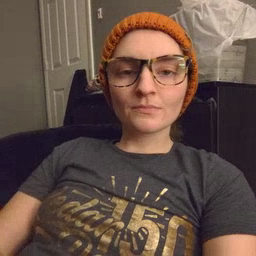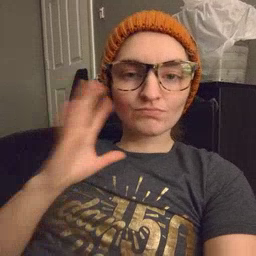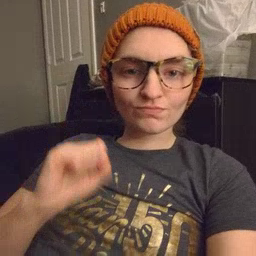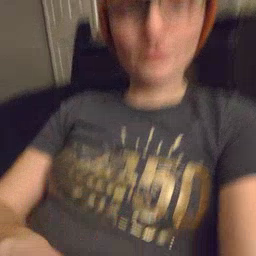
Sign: loud